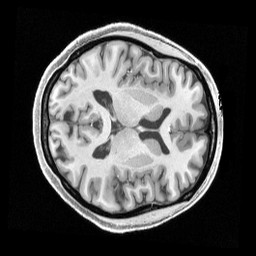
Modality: T1w
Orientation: axial
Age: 27
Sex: female
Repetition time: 2.4 s
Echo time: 0.00222 s